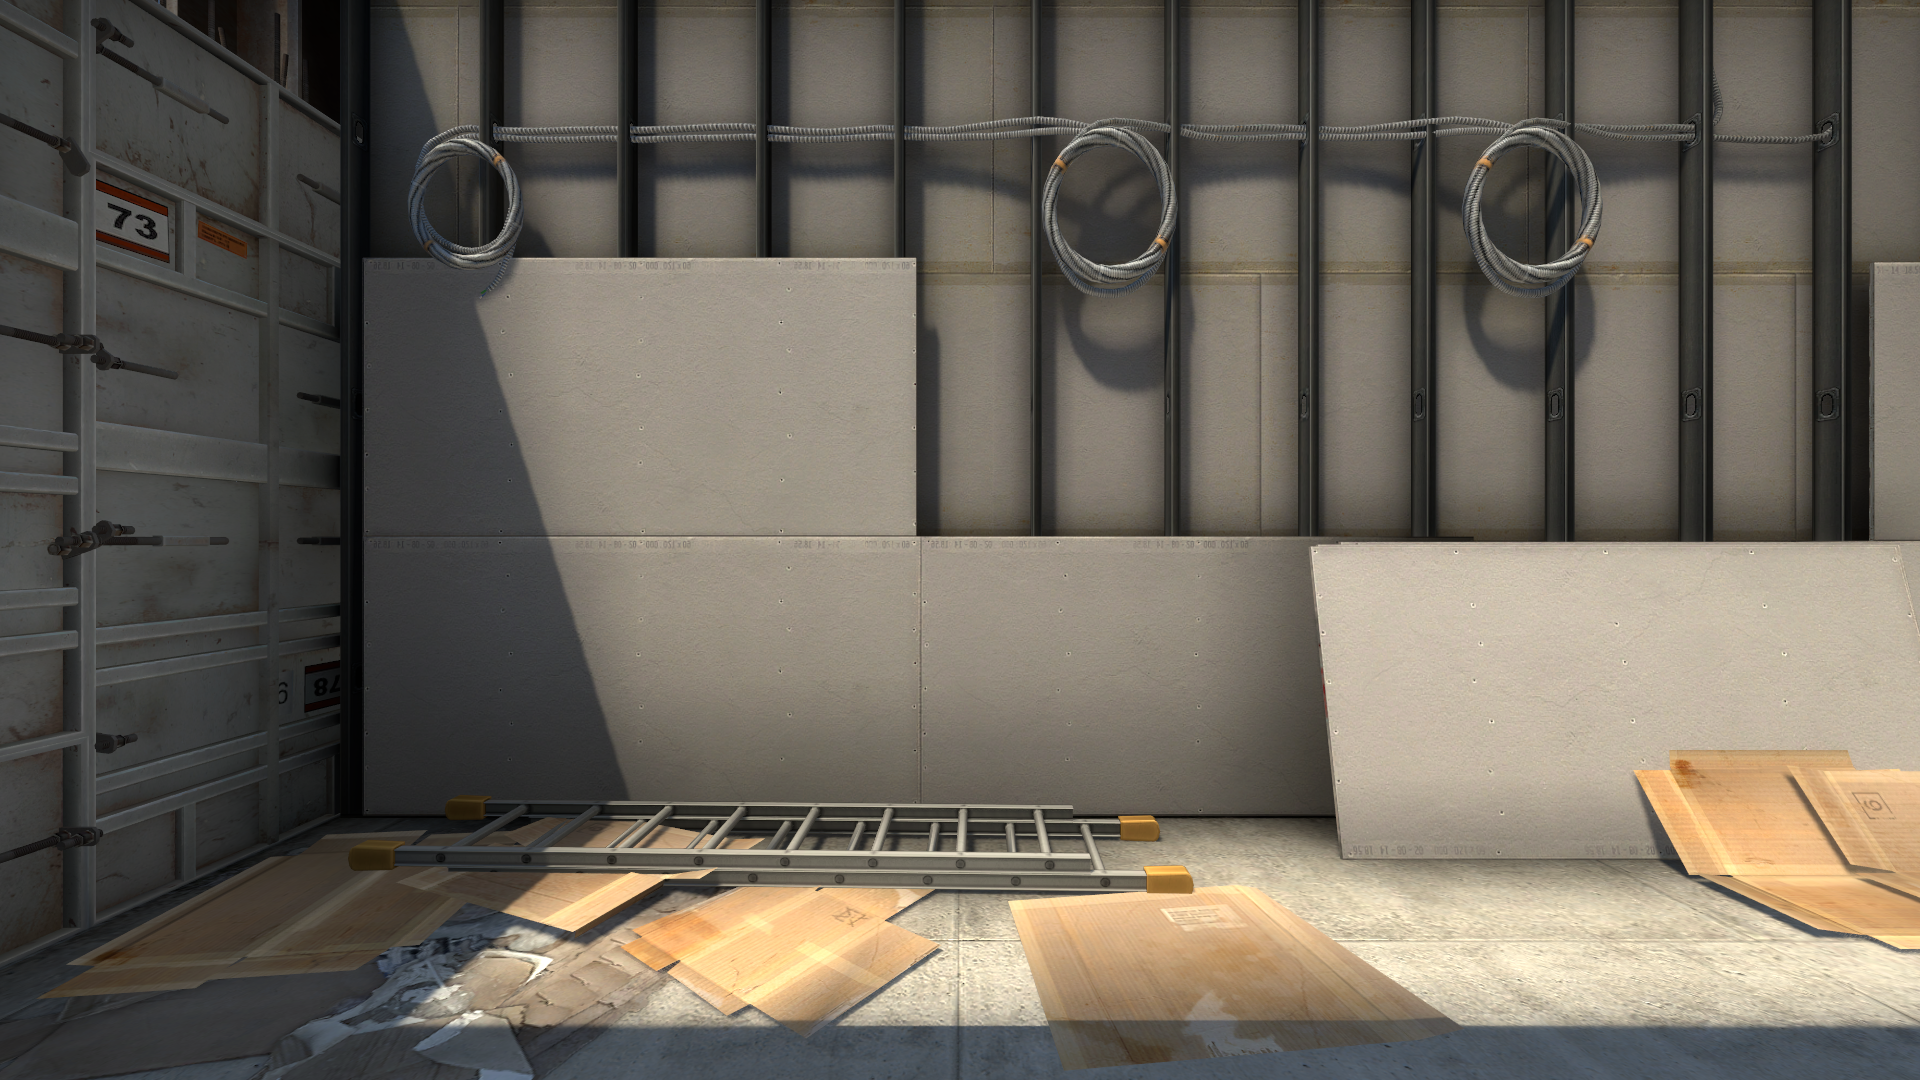
Map: de_vertigo